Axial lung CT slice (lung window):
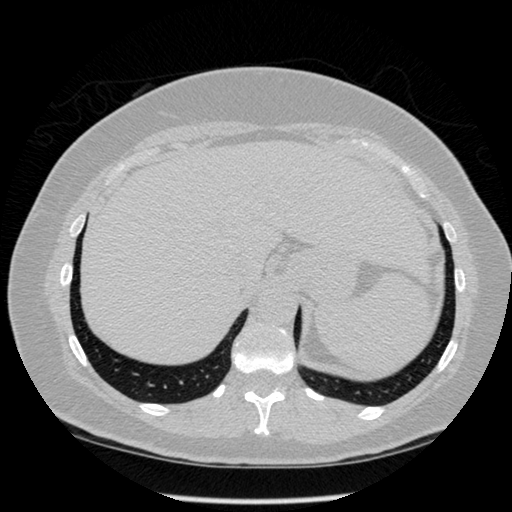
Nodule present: no